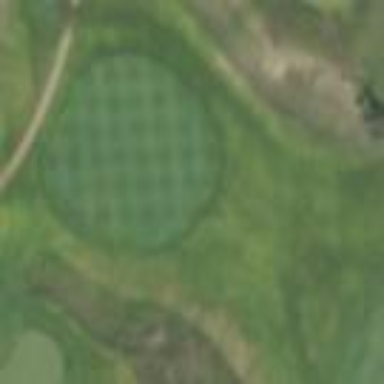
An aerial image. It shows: Area of rough grass used for golf.